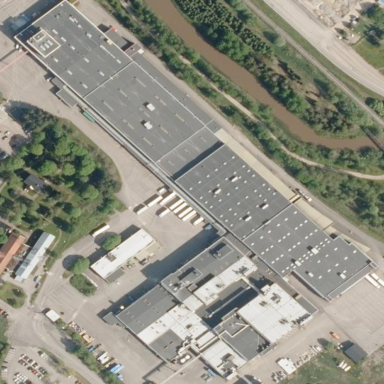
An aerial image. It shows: Industrial building with works on site.